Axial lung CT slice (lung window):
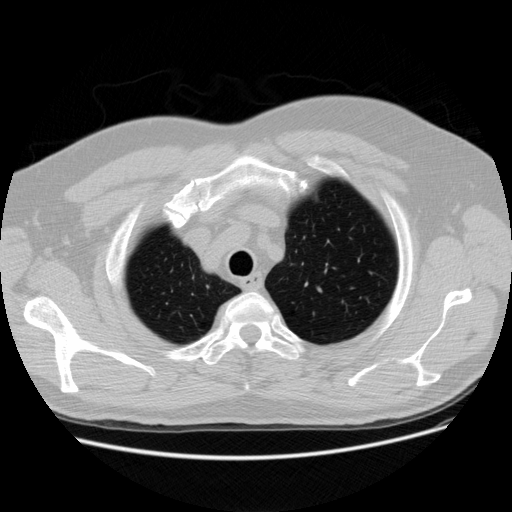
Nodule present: no